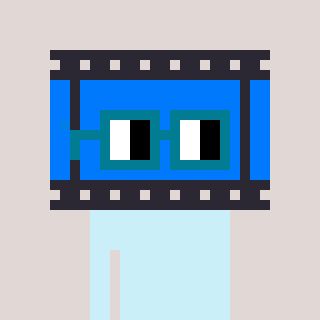
a pixel art character with square dark green glasses, a film strip-shaped head and a teal-colored body on a warm background